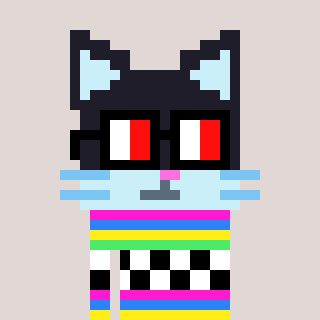
a pixel art character with square glasses with black frames and red eyes, a cat-shaped head and a foggrey-colored body on a warm background